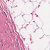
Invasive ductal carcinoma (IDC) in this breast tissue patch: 0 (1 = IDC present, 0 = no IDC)